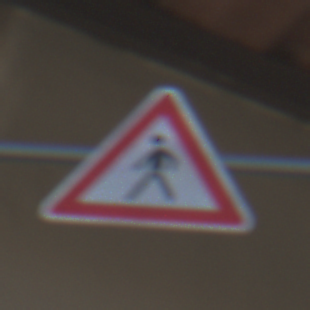
Verkehrszeichen: FussgaengerRechts
Umgebung: Outdoor, Urban
Tageszeit: MorningAfternoon
Wetter: Clear
Licht: Natural
Jahreszeit: NotSpecified
Kontrast: HighContrast